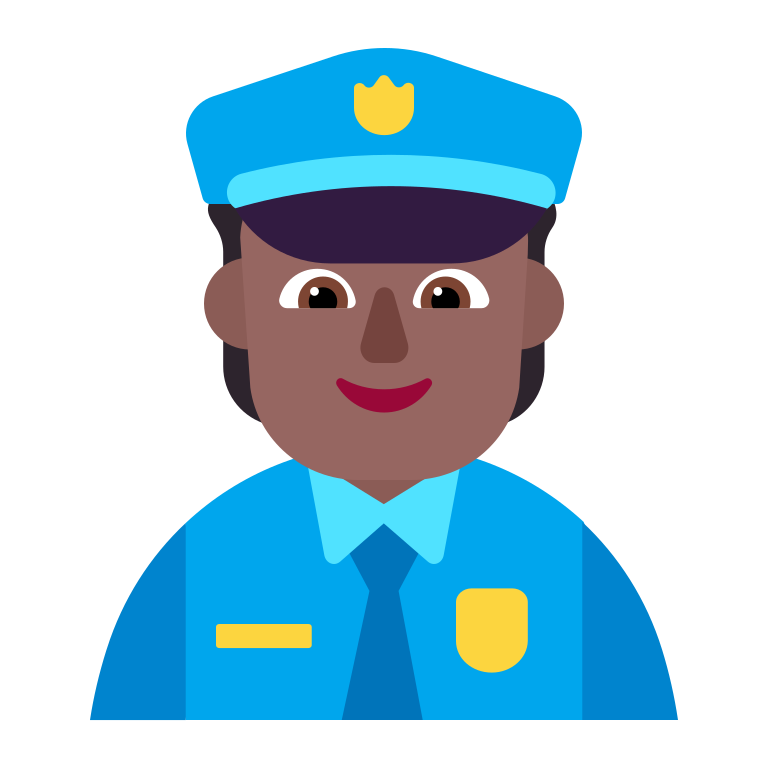
police officer flat  dark